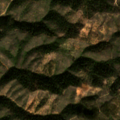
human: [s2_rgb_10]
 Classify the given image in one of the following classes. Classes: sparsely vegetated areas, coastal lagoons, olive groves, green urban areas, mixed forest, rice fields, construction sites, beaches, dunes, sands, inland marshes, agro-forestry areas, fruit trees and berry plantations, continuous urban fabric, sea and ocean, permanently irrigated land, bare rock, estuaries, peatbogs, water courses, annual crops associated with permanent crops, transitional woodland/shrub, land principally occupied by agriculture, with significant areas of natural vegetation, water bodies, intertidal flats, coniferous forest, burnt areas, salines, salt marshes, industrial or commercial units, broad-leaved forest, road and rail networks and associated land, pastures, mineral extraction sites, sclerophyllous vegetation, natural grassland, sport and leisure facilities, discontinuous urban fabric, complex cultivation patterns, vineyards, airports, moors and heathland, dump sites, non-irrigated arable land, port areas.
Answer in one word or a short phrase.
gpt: broad-leaved forest, sclerophyllous vegetation, transitional woodland/shrub